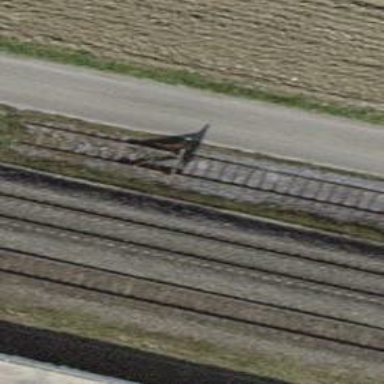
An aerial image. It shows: Railway buffer stop.